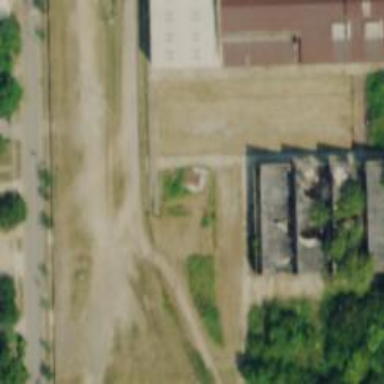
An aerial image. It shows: Unused railway yard.